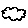
Label: cloud